Question: I am trying to create a tree with indentations in pure CSS. I have been trying using something like:
'''
ul.tree ul {
padding-left: 5px;
}
'''
However I would like to have a separation between each item in the list. If I use the code above the separating bar gets indented as well so it's not too good.
Here is my current code (I do the indent directly in js, which I don't like): <URL>
Ultimately, I want to create something that basically looks like that:

Any idea how to do this in pure CSS? kudos for the simplest answers.
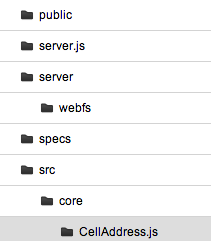
Answer: ## Simple with Multi-level Depth Support
This works well with only a two minor limitations (which I don't believe will factor into affecting you).
<URL>
Add a 'position: relative' to your 'ul.tree', but keep all the child elements the default 'static' position. Then change/add the following css:
'''
ul.tree a {
display: block;
height:30px;
line-height: 30px;
padding-left: 15px;
}
/* this is making our bottom border, but sizing off the .tree ul width */
ul.tree a:before {
content: '';
height: 30px; /* match your <a> height */
position: absolute;
left: 0;
right: 0;
z-index: -1;
border-bottom-width: 1px;
border-bottom-color: lightgray;
border-bottom-style: solid;
}
ul.tree a + ul {
padding-left: 15px; /* this is your spacing for each level */
}
ul.tree a:hover:before {
background-color: #DDDDDD;
}
'''
The limitations are that no child elements can have a position set and we are using a pseudo-element (which means it cannot be used for some other feature, but that is probably not an issue either).